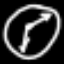
Label: clock